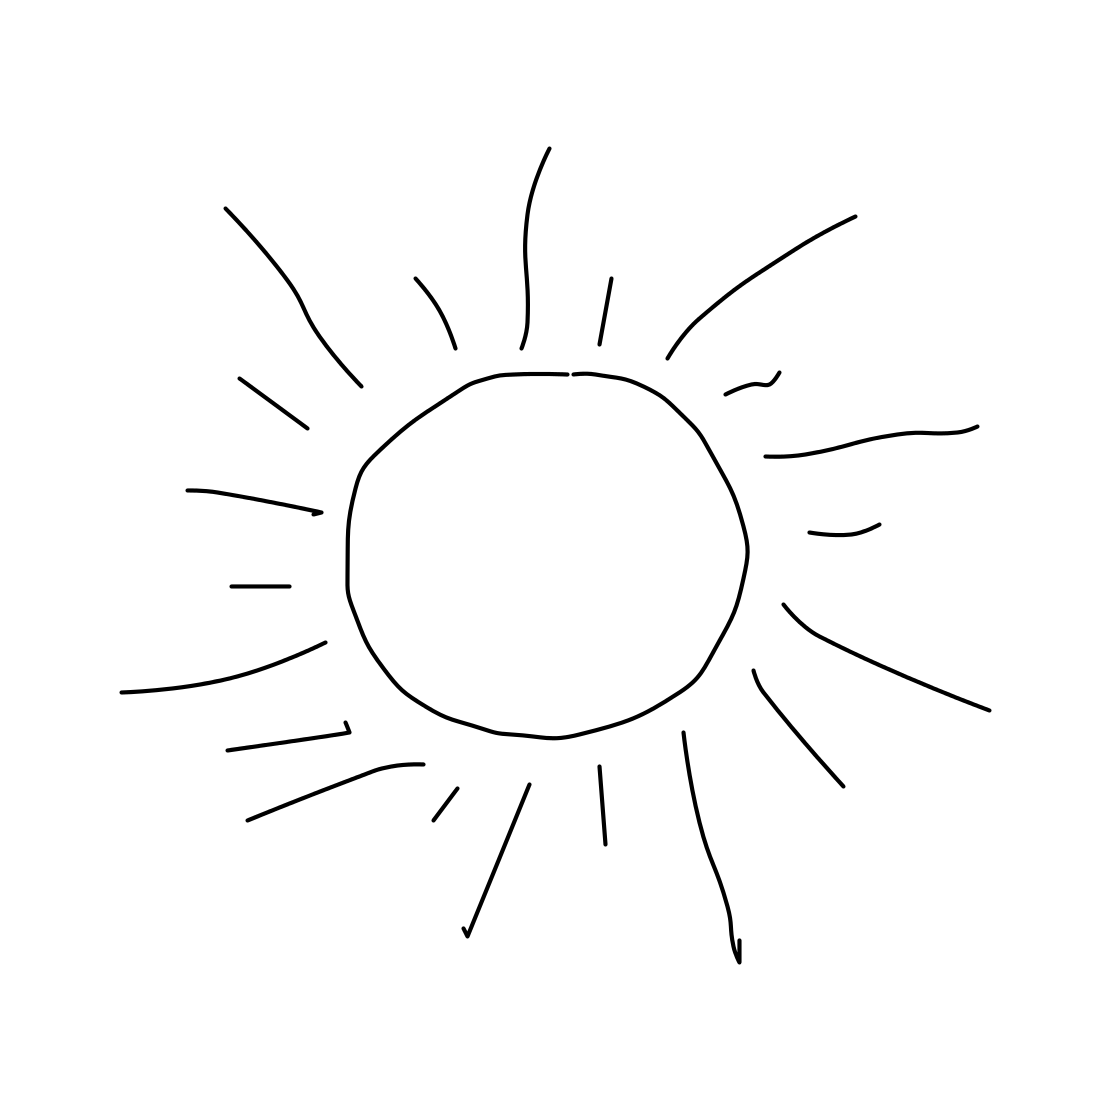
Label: sun